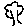
Label: tree